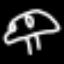
Label: mushroom